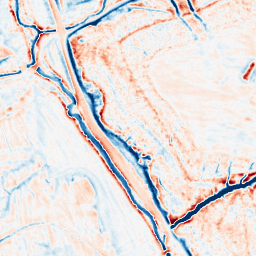
Category: edge_preserving
Decomposition family: anisotropic_diffusion
Decomposition parameters: iterations: 50
kappa: 10
gamma: 0.1
Upsampling method: linear_exact
Upsampling parameters: scale: 2
Upsampling scale: 2